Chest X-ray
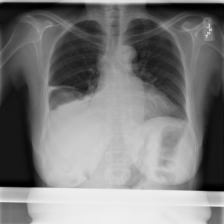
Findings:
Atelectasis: negative
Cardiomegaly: negative
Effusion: negative
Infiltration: negative
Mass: negative
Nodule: negative
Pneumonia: negative
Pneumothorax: negative
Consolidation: negative
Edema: negative
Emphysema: negative
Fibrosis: negative
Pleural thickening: negative
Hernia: negative